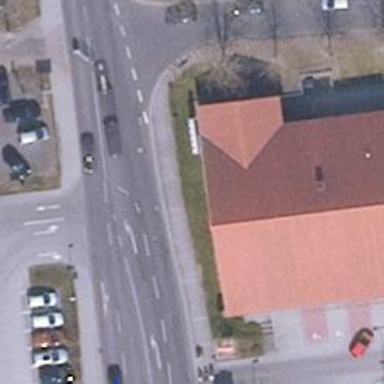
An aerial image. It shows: Secondary road with asphalt surface and sidewalks on both sides.